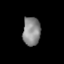
Tissue: lung
Cell type: Epithelial cells
Senescence score: 0.2321
Nuclear area (px): 493
Mean DAPI intensity: 138.444